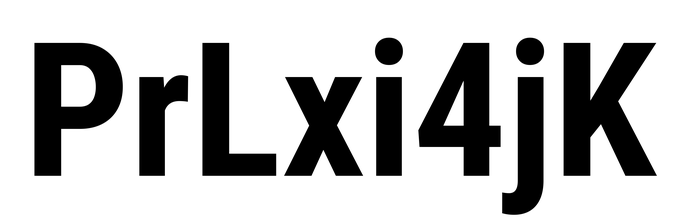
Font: Roboto_Condensed_Bold